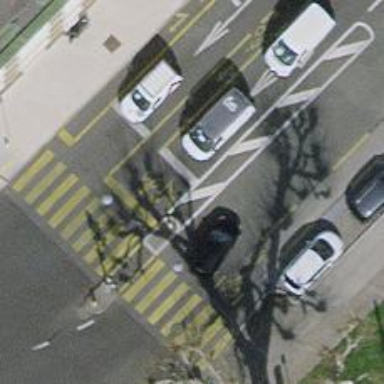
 featuring both sidewalks and cycle lane."